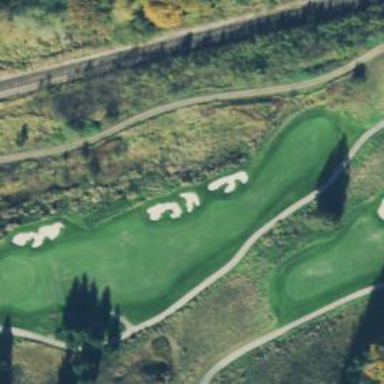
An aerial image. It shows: Golf hole.